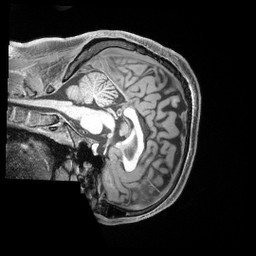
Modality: T1w
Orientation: sagittal
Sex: male
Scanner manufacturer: siemens
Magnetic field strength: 3 T
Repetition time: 2.4 s
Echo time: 0.00222 s